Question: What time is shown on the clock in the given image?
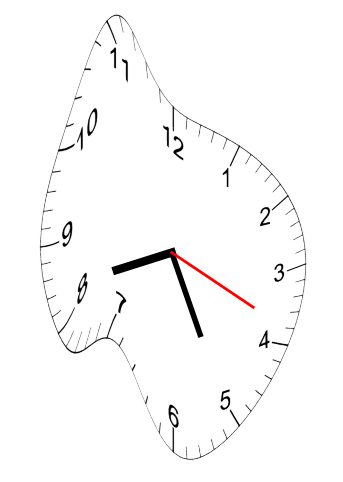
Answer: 08:25:19